Question: I have a textarea, in which user can write a comment. To make their life easy I also have set of buttons which basically have predefined value. These are quick comments button that can be clicked and it should add the value of button to the textarea. Its almost like StackOverflow's tags search box where you can type to add the tags or you can select the suggested tags by SO, that are outside the search box on the bottom.
If I am able to render/added the comments value on text area with the existing text in the text area that would solve my problem i think. thank you
Picture of what the UI component looks like :

The 'savePatientComment()' is how I save the value of the textArea.
savePatientComment( { target: { name, value } }, data, index ){
'''
this.setState({
patientInfo: this.state.patientInfo.map((patient, i) => {
if (i === index) {
return { ...patient, [name]: value };
}
return patient;
}),
});
}
'''
Patient Row component
'''
<div>
<Button value="quick comments-1" onClick={//add the value to text area}>Quick comments</Button>
<Button value="quick comments-2" onClick={//add the value to text area}>Quick comments</Button>
<Button value="quick comments-3" onClick={//add the value to text area}>Quick comments</Button>
</div>
<textarea
className="patient-comment-textarea"
placeholder="type your comments here"
name="comment"
value={patient.comment}
onChange={(e) => savePatientComment(e, patient, index)} >
</textarea>
'''
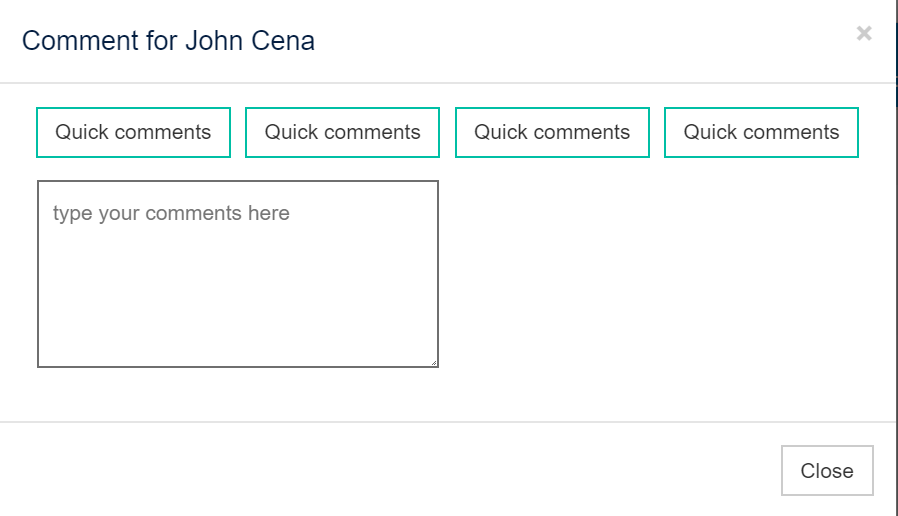
Answer: Errors: Use array of comments and iterate to display '<button />'. onClick update state for valueArr. Also, 'onChange' and 'value' property on for displaying comments data.
This is working solution.
'''
class App extends React.Component {
state = {
valueArr: []
};
changeHandler = event => {
this.setState({ valueArr: [event.target.value] });
};
clickHandler = datum => {
this.setState(prevState => ({ valueArr: [...prevState.valueArr, datum] }));
};
render() {
const comments = ["working", "sleeping", "eating", "coding"];
return (
<div>
{comments.map(datum => (
<button
className="comment-btn"
onClick={() => this.clickHandler(datum)}
>
{datum}
</button>
))}
<br />
<textarea
rows="6"
cols="30"
value={this.state.valueArr}
onChange={event => this.changeHandler(event)}
placeholder="type your comment here"
/>
</div>
);
}
}
ReactDOM.render(<App />, document.getElementById("root"));
'''
'''
.comment-btn {
background-color: #fff;
border: solid 1px greenyellow;
height: 50px;
width: 100px;
margin: 20px;
cursor: pointer;
}
'''
'''
<script src="https://cdnjs.cloudflare.com/ajax/libs/react/16.6.3/umd/react.production.min.js"></script>
<script src="https://cdnjs.cloudflare.com/ajax/libs/react-dom/16.6.3/umd/react-dom.production.min.js"></script>
<div id="root"/>
'''